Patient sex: M
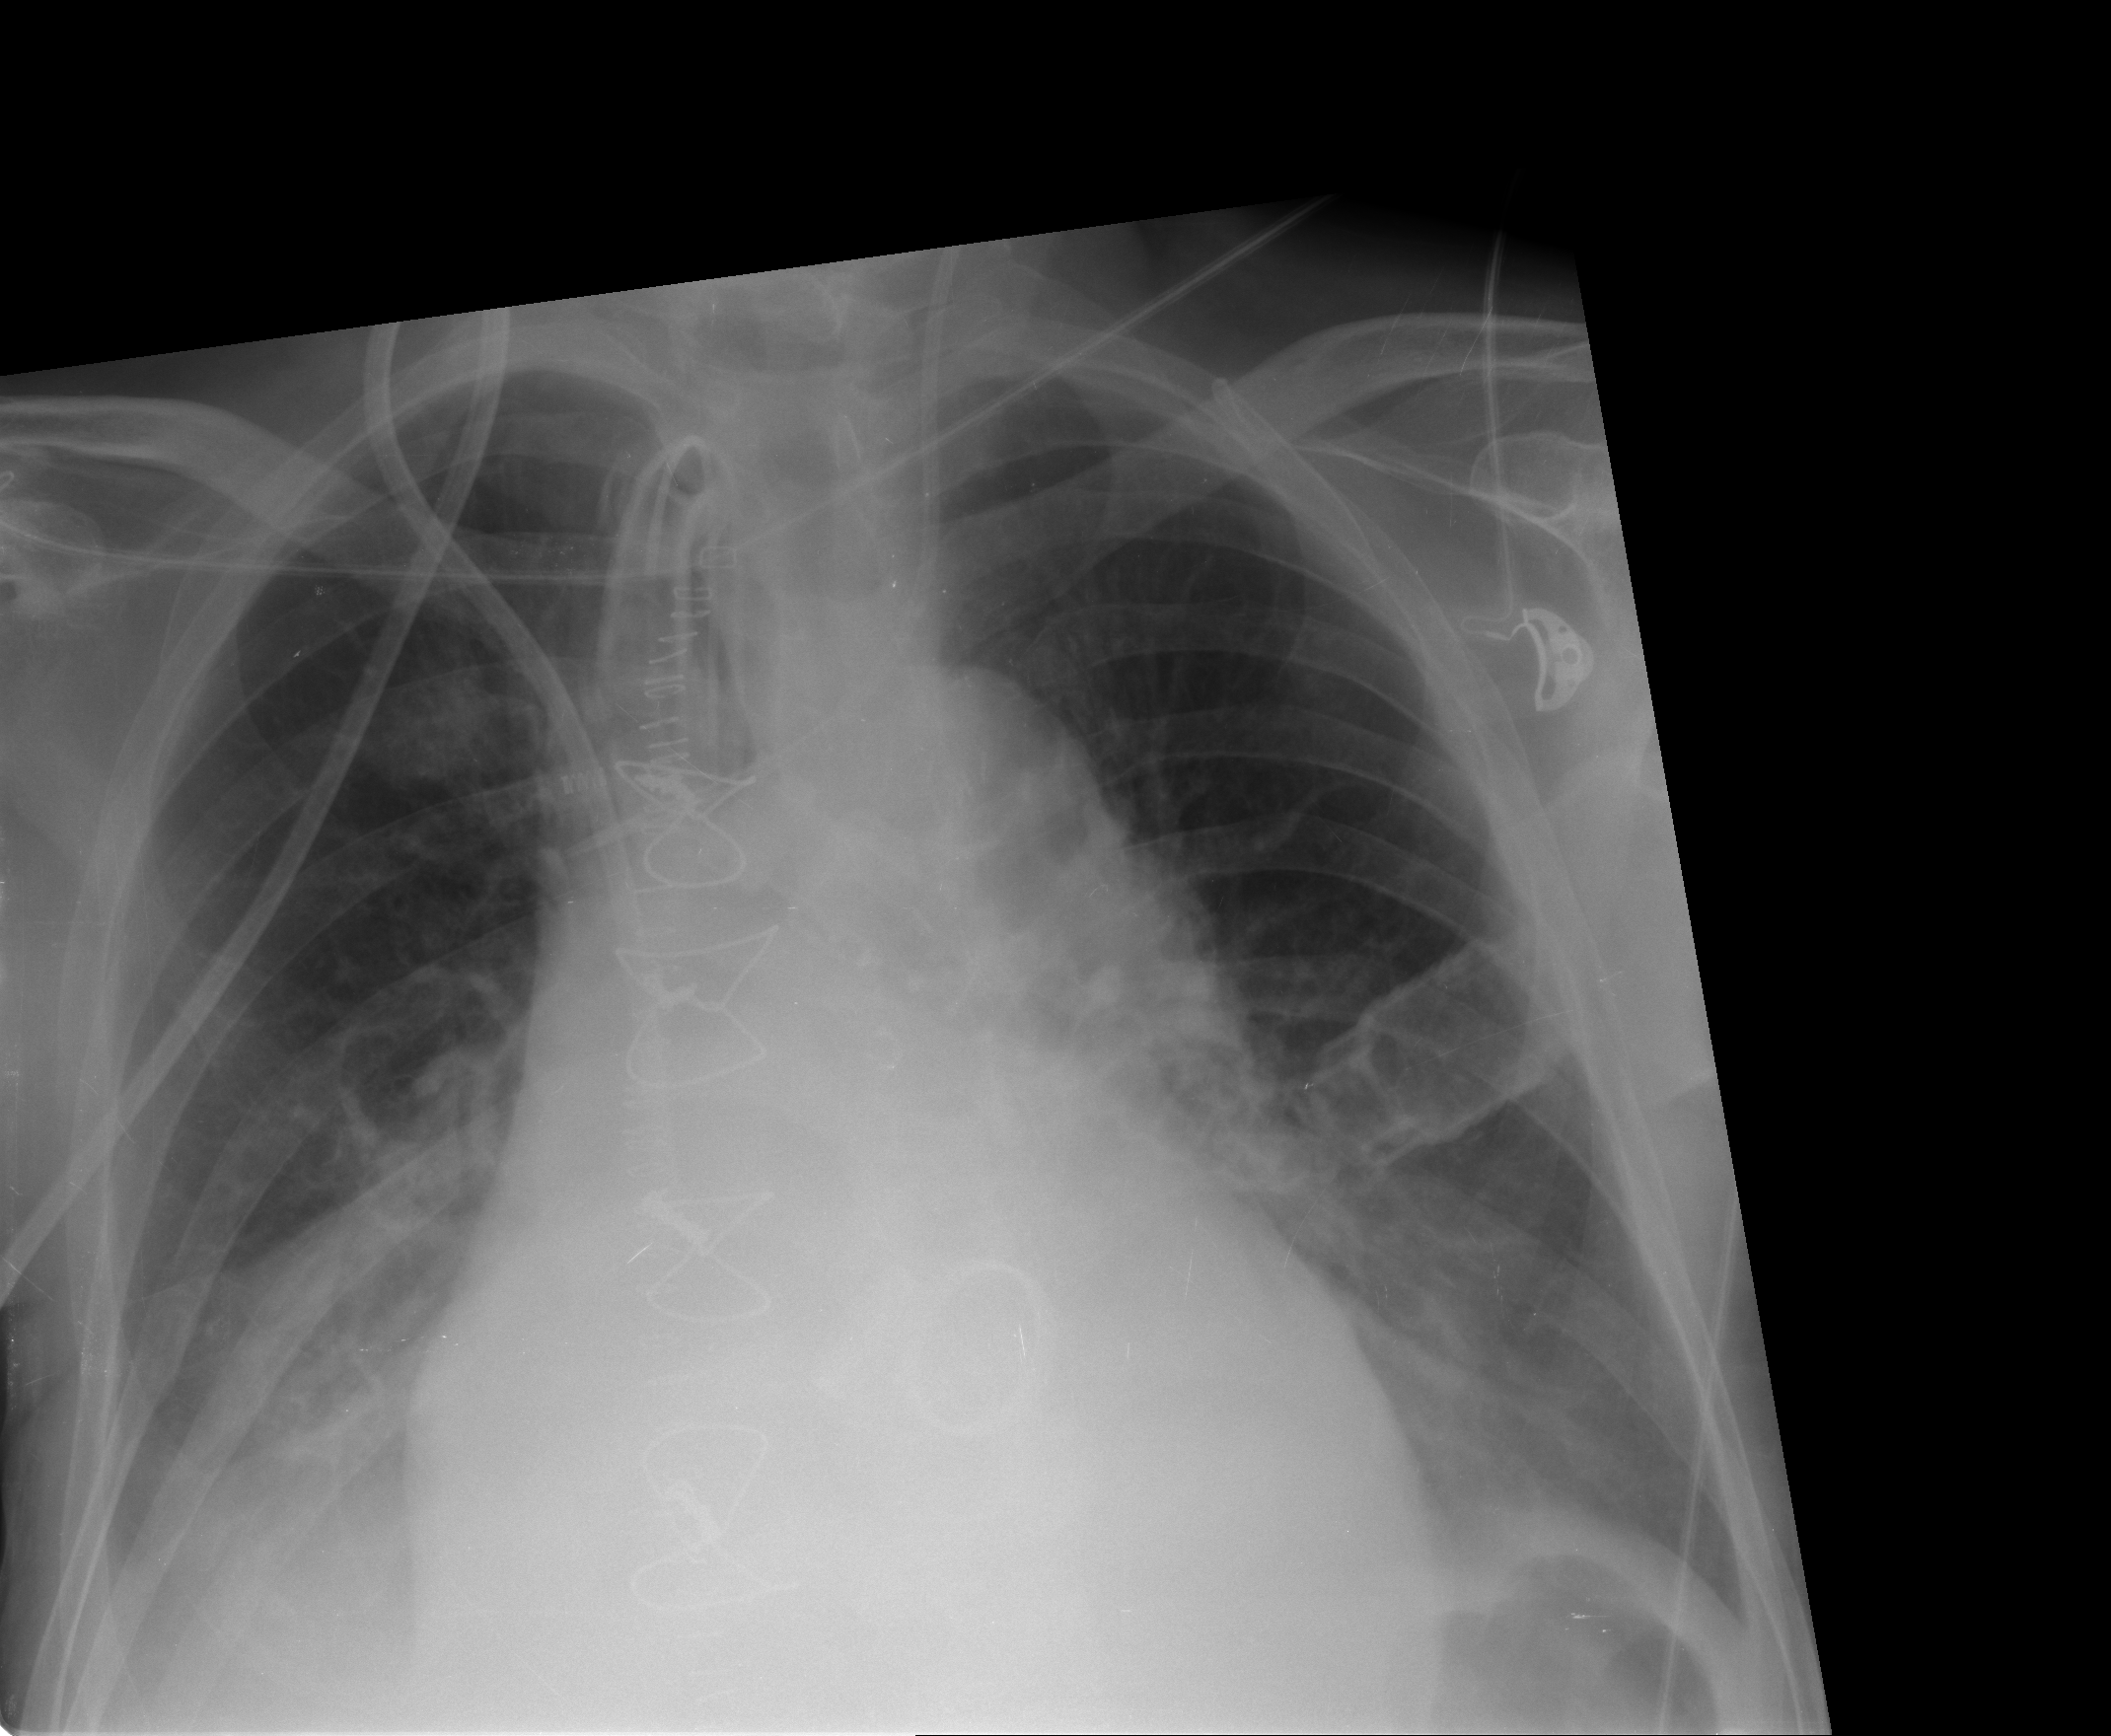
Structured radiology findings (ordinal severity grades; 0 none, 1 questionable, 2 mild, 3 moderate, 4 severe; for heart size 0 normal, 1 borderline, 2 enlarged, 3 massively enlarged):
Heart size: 3
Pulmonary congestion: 1
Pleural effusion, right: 2
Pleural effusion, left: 2
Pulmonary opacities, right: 0
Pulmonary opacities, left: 0
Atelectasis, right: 2
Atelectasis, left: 2